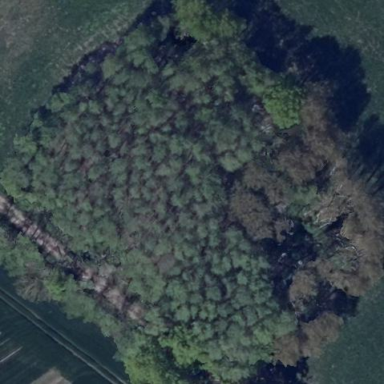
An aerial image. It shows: Beautiful woodland area.